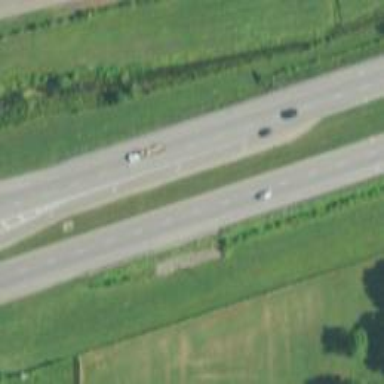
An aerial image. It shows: Trunk link highway.